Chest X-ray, PA view. Patient: 24 years old, sex F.
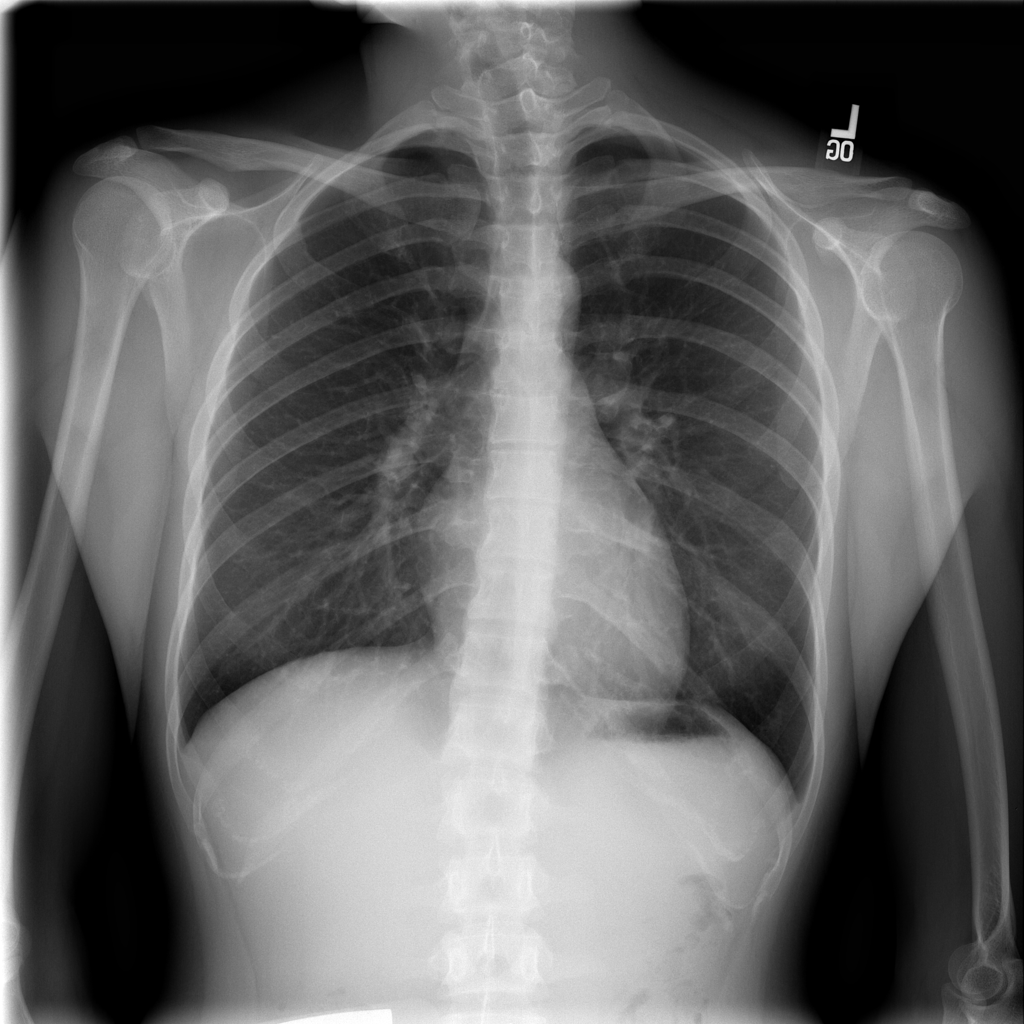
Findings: No Finding